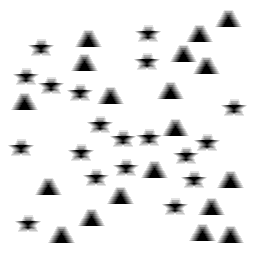
Squares: 0
Triangles: 19
Stars: 19
Total shapes: 38